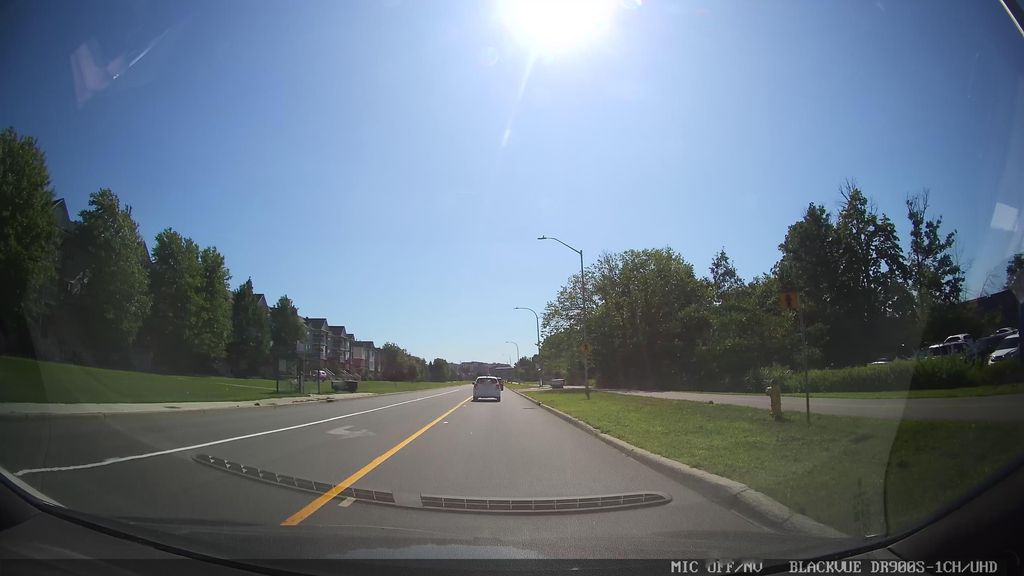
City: ottawa-gatineau